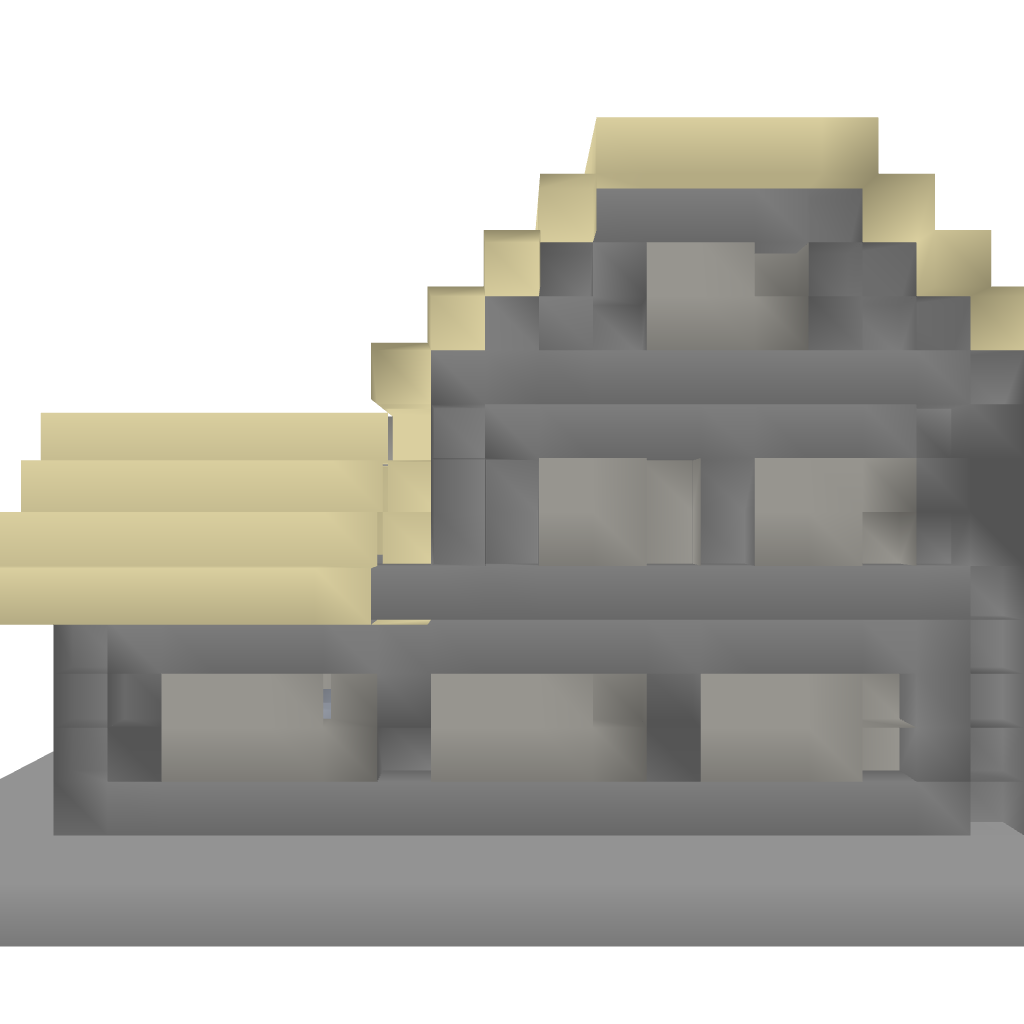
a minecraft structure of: mansion 2